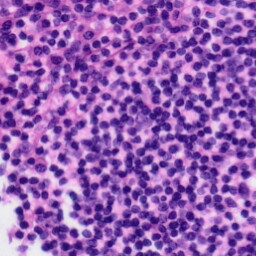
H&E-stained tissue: Tonsil